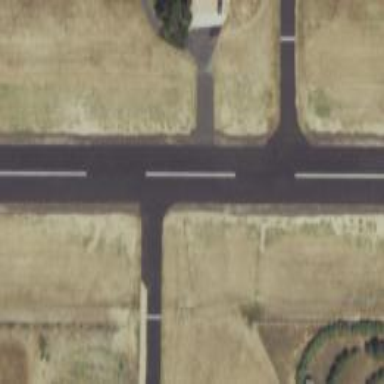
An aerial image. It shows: Image of taxiway at airport.